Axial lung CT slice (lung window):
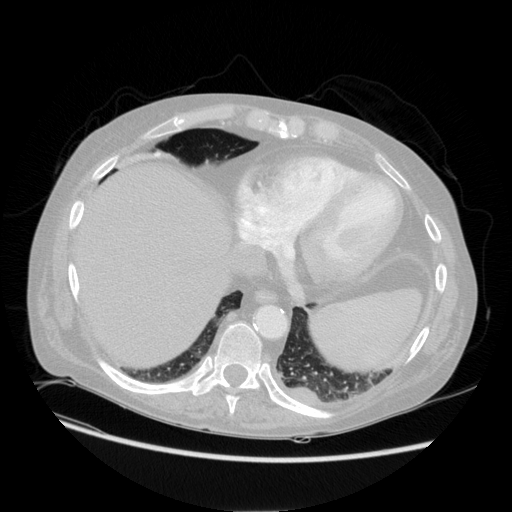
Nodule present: no